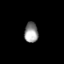
Tissue: prostate
Cell type: T cells
Senescence score: 0.7165
Nuclear area (px): 271
Mean DAPI intensity: 148.627